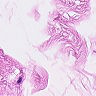
Metastatic tissue present: no